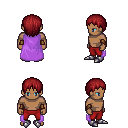
a pixel art fantasy rpg character, male body template, human, dark skin, lavender cape, red pants, brunette plain hairstyle, cloth bracers, metal boots, four views (front, back, left, right), 2x2 character sprite sheet, small pixel art, hard edges, no anti-aliasing